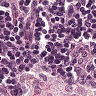
Metastatic tissue present: no